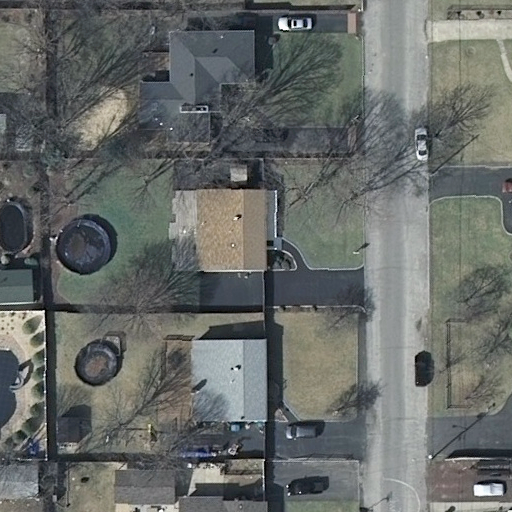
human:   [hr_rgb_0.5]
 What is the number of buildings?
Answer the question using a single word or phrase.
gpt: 11

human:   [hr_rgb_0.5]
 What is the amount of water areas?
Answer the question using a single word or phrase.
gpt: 0

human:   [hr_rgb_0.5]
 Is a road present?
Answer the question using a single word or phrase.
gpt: yes

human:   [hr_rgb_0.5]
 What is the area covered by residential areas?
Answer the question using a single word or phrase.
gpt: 10599m2

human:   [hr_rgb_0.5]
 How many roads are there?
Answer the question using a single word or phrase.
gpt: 1

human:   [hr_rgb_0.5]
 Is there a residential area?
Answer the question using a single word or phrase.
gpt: yes

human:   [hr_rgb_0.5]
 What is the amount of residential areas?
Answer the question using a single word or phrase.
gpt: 1

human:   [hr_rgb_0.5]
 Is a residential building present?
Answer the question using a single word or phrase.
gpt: yes

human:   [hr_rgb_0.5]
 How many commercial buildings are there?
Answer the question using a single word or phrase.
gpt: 0

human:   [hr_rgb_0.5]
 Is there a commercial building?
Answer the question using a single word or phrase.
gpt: no

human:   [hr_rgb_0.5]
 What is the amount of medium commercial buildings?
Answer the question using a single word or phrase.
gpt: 0

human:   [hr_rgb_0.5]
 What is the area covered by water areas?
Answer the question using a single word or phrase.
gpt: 0m2

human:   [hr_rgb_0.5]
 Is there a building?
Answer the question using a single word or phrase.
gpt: yes

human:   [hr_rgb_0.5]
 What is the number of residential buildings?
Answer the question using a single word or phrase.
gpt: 4

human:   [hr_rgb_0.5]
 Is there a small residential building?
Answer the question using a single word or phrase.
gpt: yes

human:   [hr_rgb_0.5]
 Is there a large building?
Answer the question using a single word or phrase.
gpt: no

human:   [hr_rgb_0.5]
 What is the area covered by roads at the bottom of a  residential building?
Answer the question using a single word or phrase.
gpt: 0m2

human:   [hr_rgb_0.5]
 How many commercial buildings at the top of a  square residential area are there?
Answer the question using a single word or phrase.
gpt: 0

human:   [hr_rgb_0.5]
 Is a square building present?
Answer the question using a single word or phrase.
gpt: no

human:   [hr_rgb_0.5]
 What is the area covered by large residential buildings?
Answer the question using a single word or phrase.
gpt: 0m2

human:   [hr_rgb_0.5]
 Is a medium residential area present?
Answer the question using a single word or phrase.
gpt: no

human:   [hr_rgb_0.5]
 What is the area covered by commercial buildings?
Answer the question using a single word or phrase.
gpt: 0m2

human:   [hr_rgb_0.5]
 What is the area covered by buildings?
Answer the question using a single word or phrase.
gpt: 1270m2

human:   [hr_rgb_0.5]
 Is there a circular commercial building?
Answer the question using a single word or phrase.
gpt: no

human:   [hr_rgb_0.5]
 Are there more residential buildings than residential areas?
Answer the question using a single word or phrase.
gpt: yes

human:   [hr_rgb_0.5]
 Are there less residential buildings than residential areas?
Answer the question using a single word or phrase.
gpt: no

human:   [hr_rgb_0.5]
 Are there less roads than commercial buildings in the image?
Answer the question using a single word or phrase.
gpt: no

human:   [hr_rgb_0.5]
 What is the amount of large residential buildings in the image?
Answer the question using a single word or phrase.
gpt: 0

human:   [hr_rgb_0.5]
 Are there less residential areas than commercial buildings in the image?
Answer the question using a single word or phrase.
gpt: no

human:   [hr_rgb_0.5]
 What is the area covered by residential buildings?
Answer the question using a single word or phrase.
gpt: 1033m2

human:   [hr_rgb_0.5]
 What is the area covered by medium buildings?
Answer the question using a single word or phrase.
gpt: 1009m2

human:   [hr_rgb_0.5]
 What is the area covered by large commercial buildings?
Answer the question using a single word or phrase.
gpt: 0m2

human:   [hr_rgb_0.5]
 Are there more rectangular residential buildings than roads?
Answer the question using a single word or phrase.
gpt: yes

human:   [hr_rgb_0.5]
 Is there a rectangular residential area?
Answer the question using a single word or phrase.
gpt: yes

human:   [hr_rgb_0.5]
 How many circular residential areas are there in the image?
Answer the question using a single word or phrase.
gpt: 0

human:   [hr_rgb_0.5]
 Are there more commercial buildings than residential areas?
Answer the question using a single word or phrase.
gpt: no

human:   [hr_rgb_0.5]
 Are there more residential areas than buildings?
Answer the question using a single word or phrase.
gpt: no

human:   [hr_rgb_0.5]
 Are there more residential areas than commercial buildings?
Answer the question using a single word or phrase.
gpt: yes

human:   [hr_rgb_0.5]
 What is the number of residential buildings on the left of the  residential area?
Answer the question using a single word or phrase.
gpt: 0

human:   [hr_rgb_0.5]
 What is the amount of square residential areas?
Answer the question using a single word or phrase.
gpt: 0

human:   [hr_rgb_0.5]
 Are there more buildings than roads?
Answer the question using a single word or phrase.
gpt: yes

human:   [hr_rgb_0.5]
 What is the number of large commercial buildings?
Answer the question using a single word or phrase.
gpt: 0

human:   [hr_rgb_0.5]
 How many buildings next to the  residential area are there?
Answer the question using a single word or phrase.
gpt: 11

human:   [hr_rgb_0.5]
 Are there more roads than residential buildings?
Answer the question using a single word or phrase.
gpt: no

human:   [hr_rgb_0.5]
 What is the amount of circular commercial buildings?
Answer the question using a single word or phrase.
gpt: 0

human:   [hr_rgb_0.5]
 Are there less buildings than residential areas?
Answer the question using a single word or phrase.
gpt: no

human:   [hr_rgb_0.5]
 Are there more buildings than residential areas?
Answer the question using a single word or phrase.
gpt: yes

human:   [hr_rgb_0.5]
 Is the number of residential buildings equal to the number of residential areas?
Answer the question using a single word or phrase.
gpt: no

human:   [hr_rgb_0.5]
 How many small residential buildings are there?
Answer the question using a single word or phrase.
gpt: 1

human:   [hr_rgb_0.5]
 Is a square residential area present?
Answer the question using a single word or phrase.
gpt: no

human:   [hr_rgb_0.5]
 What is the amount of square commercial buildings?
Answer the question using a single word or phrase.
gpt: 0

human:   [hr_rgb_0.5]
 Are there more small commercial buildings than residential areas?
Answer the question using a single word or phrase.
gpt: no

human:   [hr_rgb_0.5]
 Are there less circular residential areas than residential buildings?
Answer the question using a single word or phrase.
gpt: yes

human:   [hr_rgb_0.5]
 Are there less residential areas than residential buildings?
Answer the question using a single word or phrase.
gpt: yes

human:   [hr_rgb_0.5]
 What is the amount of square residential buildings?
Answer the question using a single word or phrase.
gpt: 0

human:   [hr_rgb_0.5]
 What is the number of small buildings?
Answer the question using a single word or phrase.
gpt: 8

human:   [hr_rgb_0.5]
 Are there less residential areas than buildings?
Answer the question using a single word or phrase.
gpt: yes

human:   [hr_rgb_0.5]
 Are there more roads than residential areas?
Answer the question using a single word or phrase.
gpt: no

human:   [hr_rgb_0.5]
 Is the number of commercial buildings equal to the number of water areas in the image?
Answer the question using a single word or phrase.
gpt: yes

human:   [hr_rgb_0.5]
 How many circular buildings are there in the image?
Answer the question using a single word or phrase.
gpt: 0

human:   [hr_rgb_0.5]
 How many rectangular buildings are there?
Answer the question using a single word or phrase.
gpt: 7

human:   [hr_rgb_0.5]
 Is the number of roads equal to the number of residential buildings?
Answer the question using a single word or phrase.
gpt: no

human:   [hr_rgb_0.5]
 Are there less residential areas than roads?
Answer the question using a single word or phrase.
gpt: no

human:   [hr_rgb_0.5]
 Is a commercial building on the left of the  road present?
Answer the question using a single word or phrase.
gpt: no